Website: walmart
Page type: cart
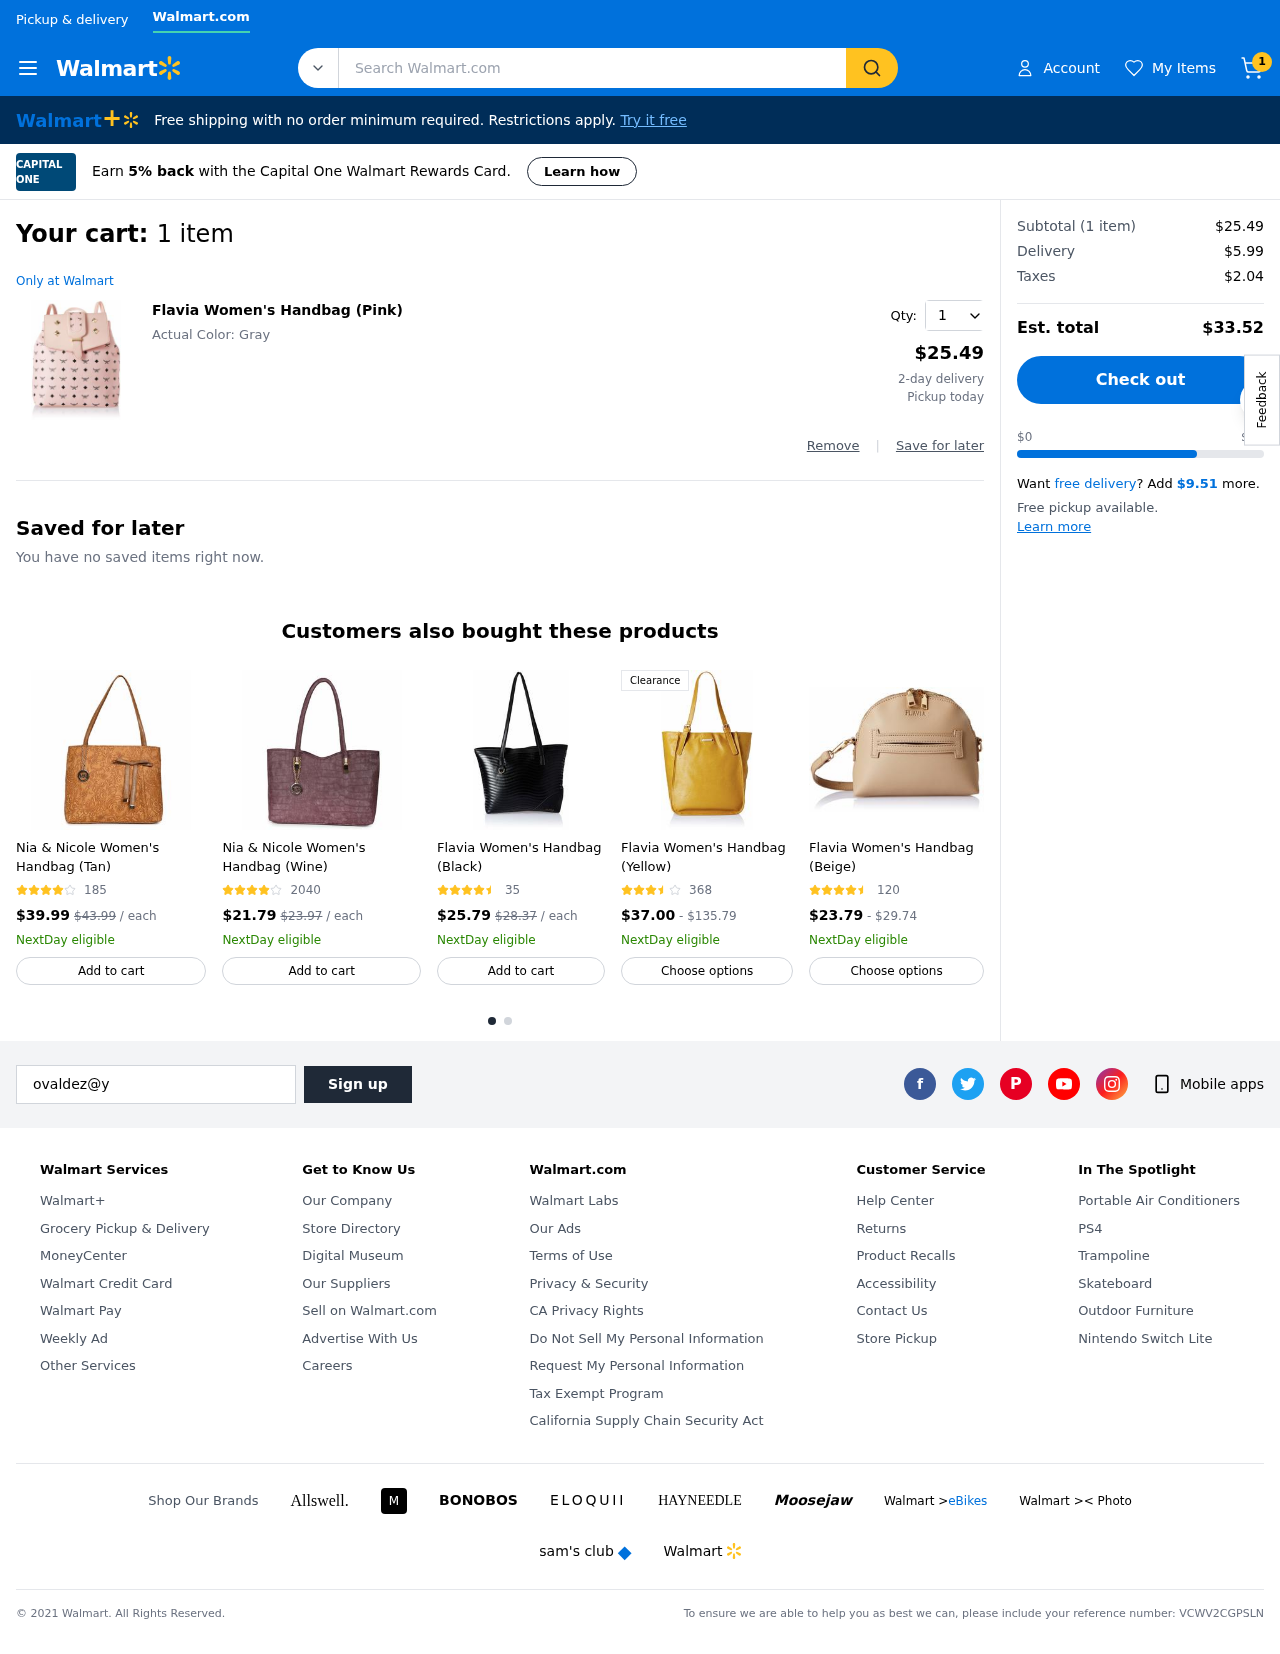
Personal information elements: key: PII_EMAIL
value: ovaldez@yahoo.com
Product elements: key: PRODUCT1_NAME
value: Flavia Women's Handbag (Pink)
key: PRODUCT1_PRICE
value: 25.49
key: PRODUCT1_QUANTITY
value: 1
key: PRODUCT2_NAME
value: Nia & Nicole Women's Handbag (Tan)
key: PRODUCT2_NUM_RATINGS
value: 185
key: PRODUCT2_PRICE
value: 39.99
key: PRODUCT3_NAME
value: Nia & Nicole Women's Handbag (Wine)
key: PRODUCT3_NUM_RATINGS
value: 2040
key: PRODUCT3_PRICE
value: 21.79
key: PRODUCT4_NAME
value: Flavia Women's Handbag (Black)
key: PRODUCT4_NUM_RATINGS
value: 35
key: PRODUCT4_PRICE
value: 25.79
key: PRODUCT5_NAME
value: Flavia Women's Handbag (Yellow)
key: PRODUCT5_NUM_RATINGS
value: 368
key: PRODUCT5_PRICE
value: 37
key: PRODUCT6_NAME
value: Flavia Women's Handbag (Beige)
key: PRODUCT6_NUM_RATINGS
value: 120
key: PRODUCT6_PRICE
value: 23.79
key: PRODUCT2_ORIGINAL_PRICE
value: $43.99
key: PRODUCT3_ORIGINAL_PRICE
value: $23.97
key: PRODUCT4_ORIGINAL_PRICE
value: $28.37
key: PRODUCT5_PRICE_MAX
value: $135.79
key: PRODUCT6_PRICE_MAX
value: $29.74
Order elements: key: ORDER_NUM_ITEMS
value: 1
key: ORDER_NUM_ITEMS
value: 1 item
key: ORDER_SUBTOTAL
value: $25.49
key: ORDER_SHIPPING_COST
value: $5.99
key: ORDER_TAX
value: $2.04
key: ORDER_TOTAL
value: $33.52
Search elements: key: HEADER_SEARCH
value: Search Walmart.com